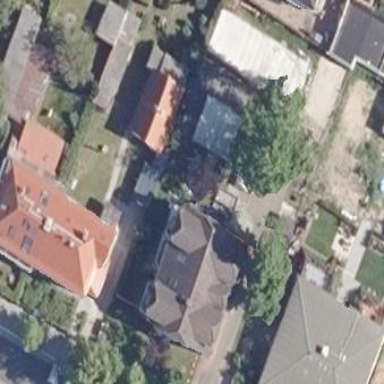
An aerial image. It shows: House with half-hipped roof shape.